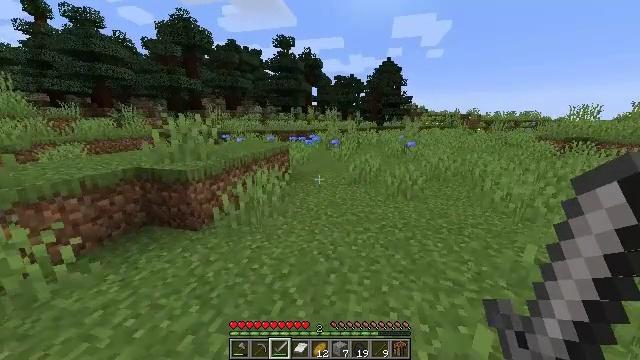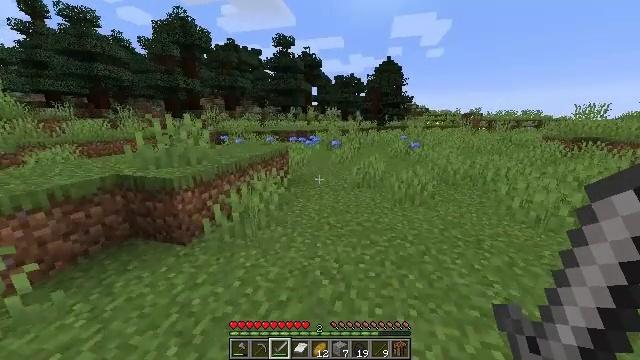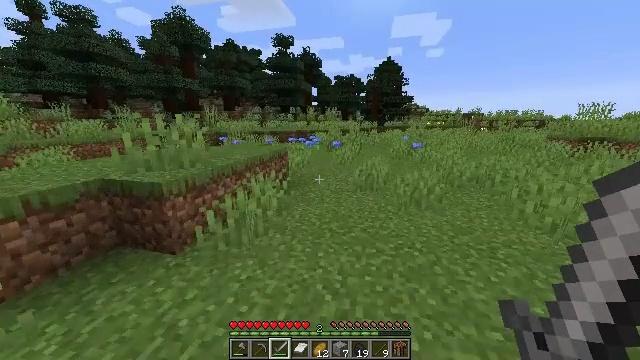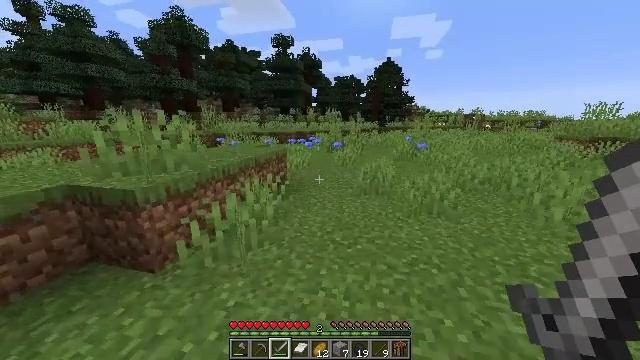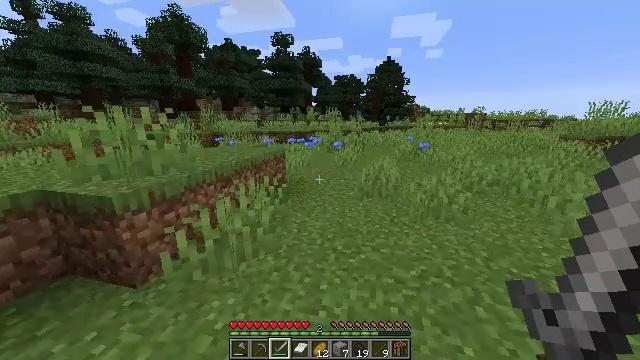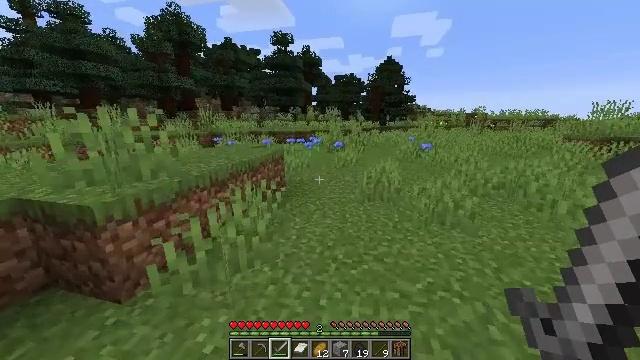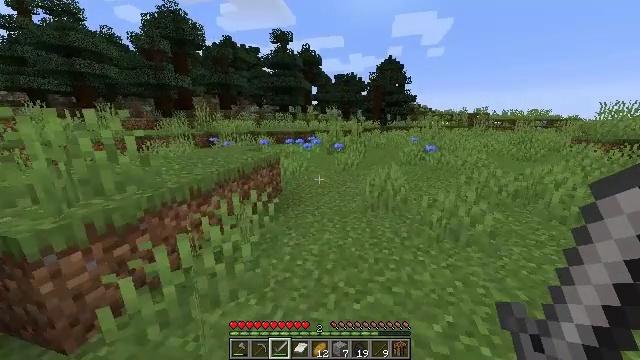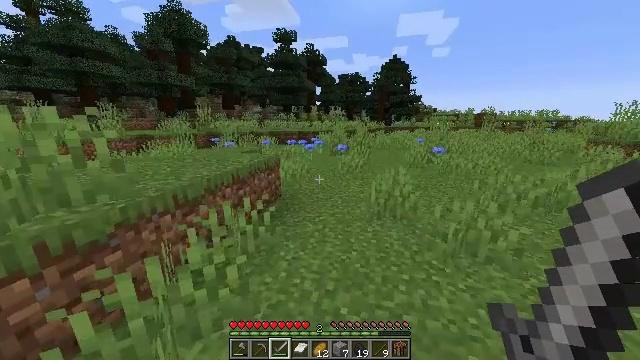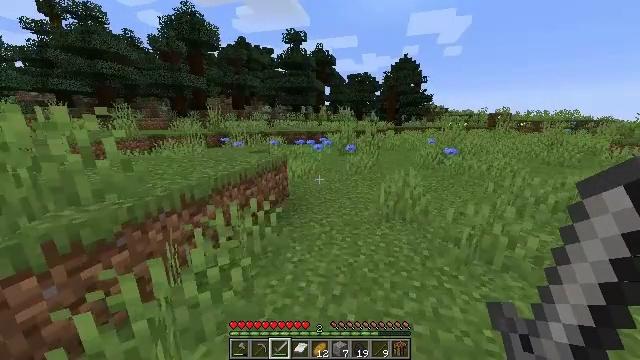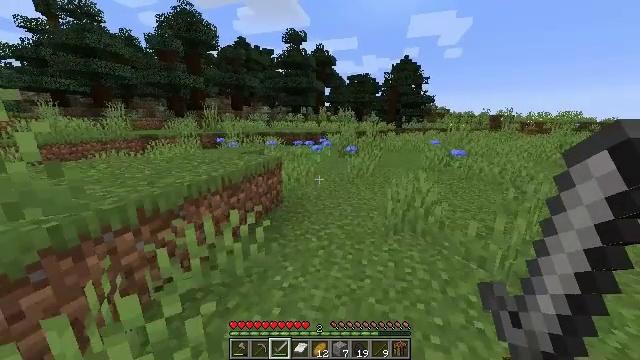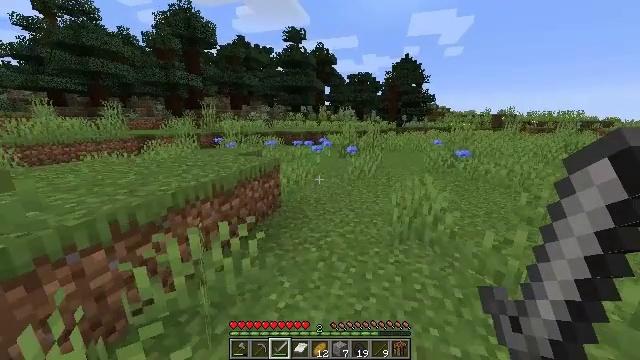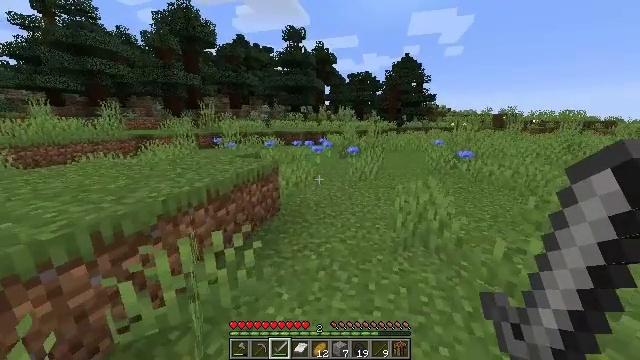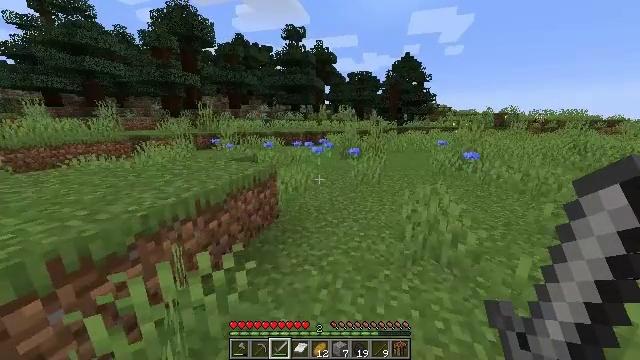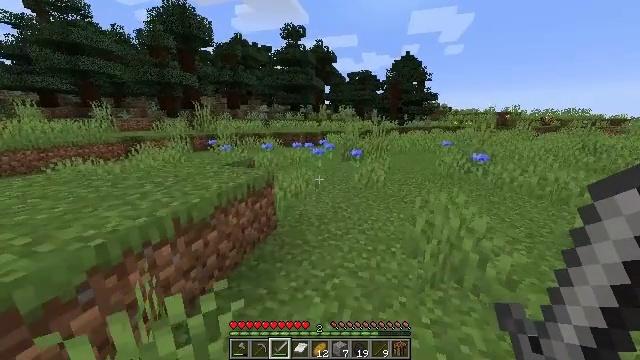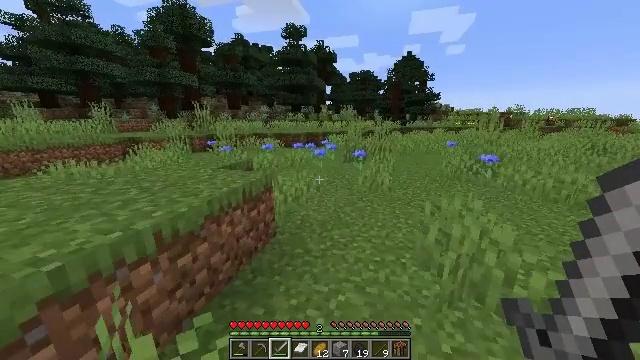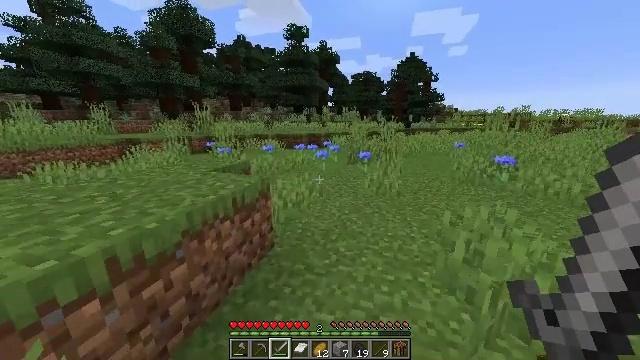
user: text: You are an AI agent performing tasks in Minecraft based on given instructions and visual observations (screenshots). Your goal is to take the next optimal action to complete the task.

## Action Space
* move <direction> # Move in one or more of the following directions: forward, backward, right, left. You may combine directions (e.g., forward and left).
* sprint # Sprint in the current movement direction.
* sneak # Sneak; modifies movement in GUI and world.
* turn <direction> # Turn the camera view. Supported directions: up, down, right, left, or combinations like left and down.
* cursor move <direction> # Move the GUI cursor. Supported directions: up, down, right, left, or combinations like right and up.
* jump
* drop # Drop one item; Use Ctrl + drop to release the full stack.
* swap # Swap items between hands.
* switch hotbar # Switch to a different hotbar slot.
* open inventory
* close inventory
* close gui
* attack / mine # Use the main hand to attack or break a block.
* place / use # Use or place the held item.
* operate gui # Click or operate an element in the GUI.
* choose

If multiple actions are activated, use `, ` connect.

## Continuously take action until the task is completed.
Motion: motion action
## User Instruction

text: Collect a cornflower for blue dye.
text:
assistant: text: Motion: move forward, sprint
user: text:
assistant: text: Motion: move forward, sprint
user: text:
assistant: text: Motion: move forward, sprint
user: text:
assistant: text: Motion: move forward, sprint
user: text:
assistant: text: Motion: move forward, sprint
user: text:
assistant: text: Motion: move forward, sprint
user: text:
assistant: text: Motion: move forward, sprint
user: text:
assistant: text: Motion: move forward, sprint, turn left
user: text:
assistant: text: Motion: move forward, sprint
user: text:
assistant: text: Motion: move forward, sprint
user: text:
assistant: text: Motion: move forward, sprint
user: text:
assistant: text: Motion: move forward, sprint
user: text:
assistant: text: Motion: move forward, sprint
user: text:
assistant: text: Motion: move forward, sprint
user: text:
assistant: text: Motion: move forward, sprint
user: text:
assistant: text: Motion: move forward, sprint
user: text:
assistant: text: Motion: move forward, sprint
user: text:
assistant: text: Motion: move forward, sprint
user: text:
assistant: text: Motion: move forward, sprint
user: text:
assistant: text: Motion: move forward, sprint
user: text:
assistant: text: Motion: move forward, sprint
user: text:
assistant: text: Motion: move forward, sprint
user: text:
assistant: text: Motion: move forward, sprint
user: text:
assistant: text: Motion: move forward, sprint
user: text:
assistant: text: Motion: move forward, sprint
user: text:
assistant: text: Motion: move forward, sprint
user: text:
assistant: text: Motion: move forward, sprint
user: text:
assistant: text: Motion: move forward, sprint
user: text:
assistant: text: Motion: move forward, sprint, turn right
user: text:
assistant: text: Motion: move forward, sprint, turn right